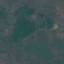
Land use / land cover class: HerbaceousVegetation